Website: home-depot
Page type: payment
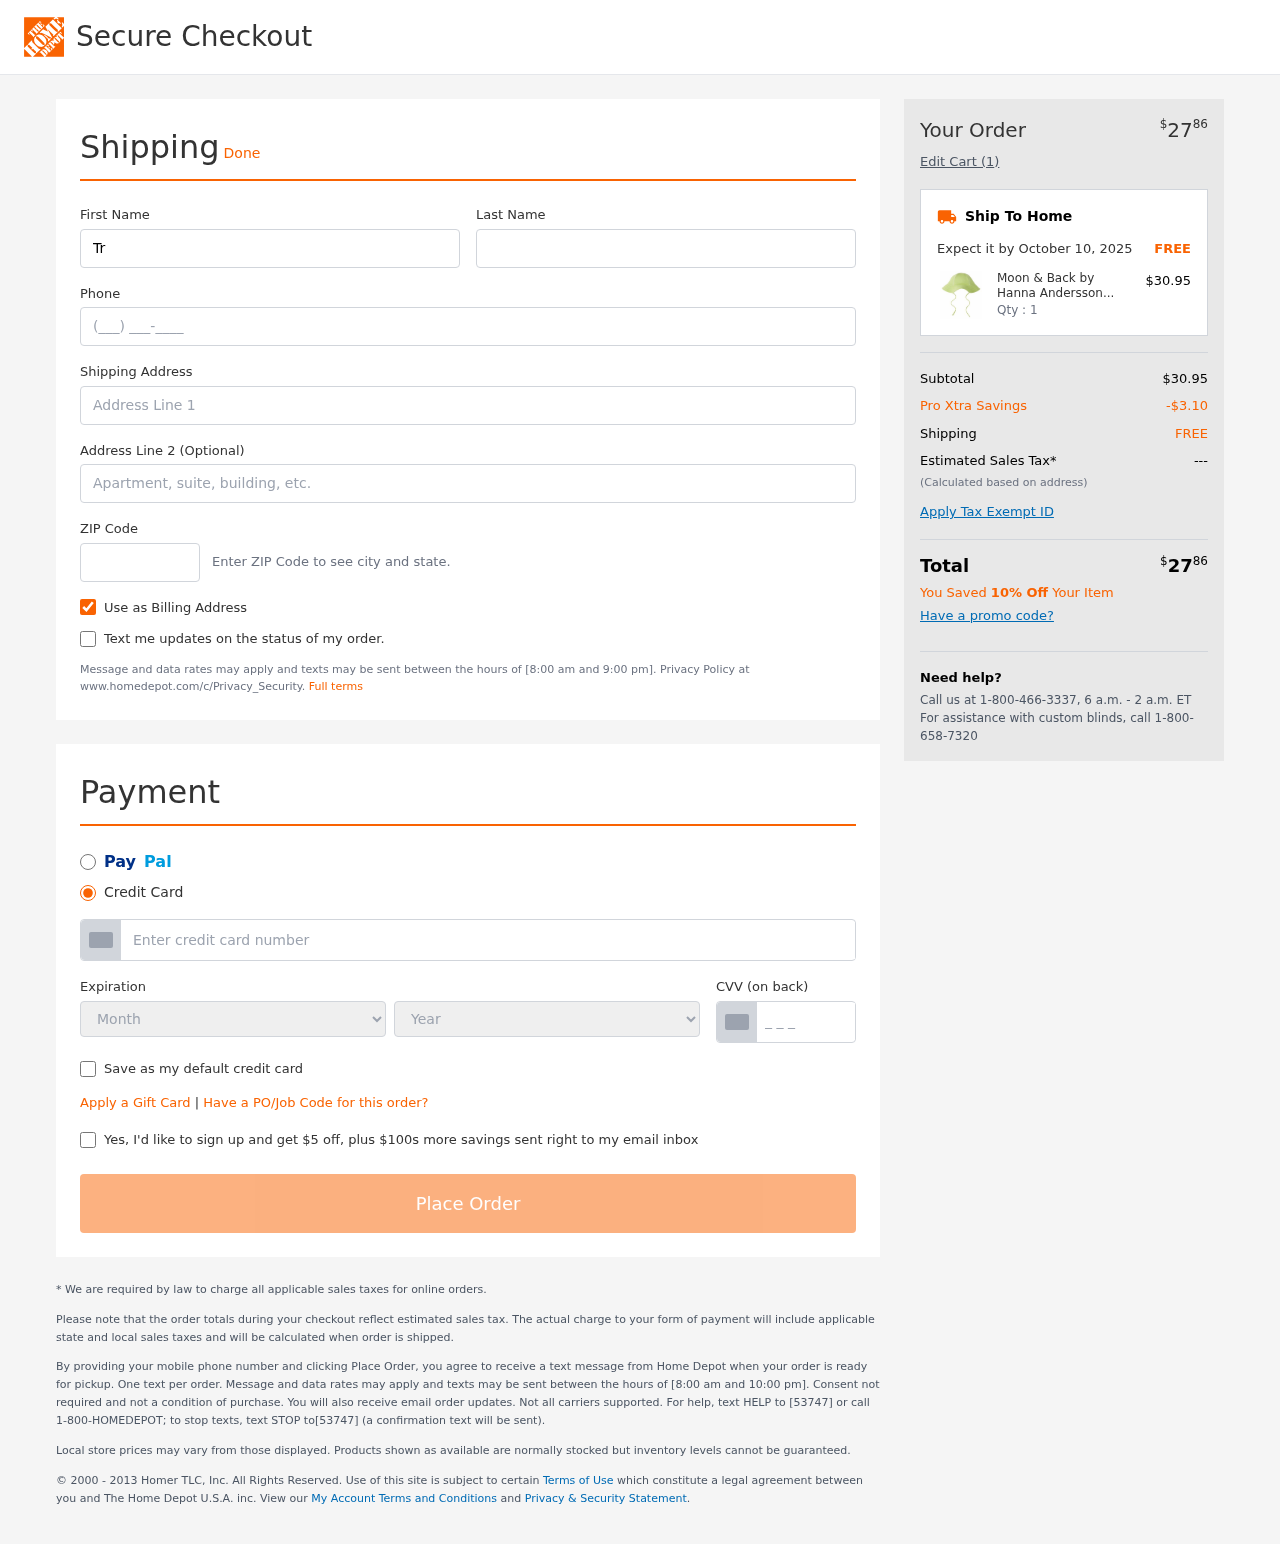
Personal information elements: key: PII_CARD_CVV
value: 300
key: PII_CARD_EXPIRY_MONTH
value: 07
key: PII_CARD_EXPIRY_YEAR
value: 26
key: PII_CARD_NUMBER
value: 4275 7734 5954 5804
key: PII_FIRSTNAME
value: Tracy
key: PII_LASTNAME
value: Sanchez
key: PII_PHONE
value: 4154750333
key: PII_POSTCODE
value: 45409
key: PII_STREET
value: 43044 Valerie Extensions
Product elements: key: PRODUCT1_NAME
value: Moon & Back by Hanna Andersson Baby Swim Hat, Lime Green, 3-12 mos
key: PRODUCT1_PRICE
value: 30.95
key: PRODUCT1_QUANTITY
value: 1
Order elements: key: ORDER_TOTAL
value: $2786
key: ORDER_NUM_ITEMS
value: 1
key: ORDER_DELIVERY_DATE
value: October 10, 2025
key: ORDER_SUBTOTAL
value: $30.95
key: ORDER_DISCOUNT
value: -$3.10
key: ORDER_SHIPPING_COST
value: FREE